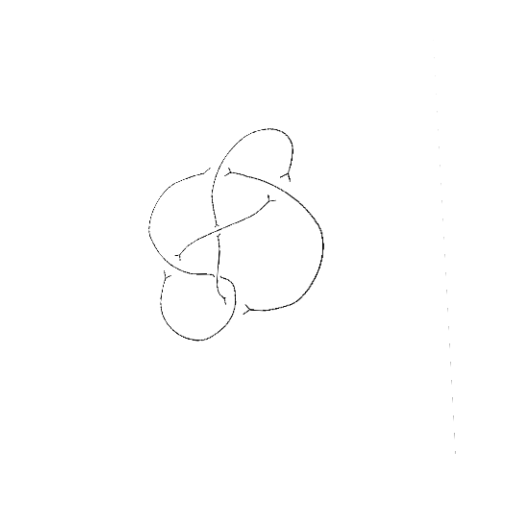
Crossing number: 6